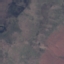
Land use / land cover: HerbaceousVegetation